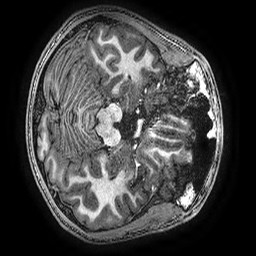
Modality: T1w
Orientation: axial
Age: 15
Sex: male
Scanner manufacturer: ge
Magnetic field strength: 3 T
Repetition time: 0.00766 s
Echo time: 0.003476 s